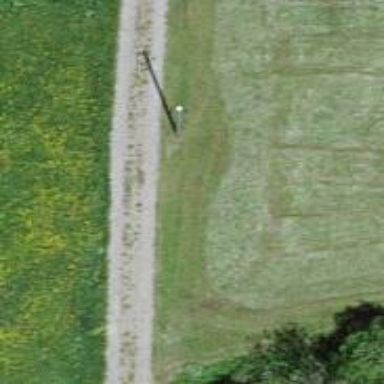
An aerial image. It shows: Power pole.